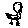
Label: bird